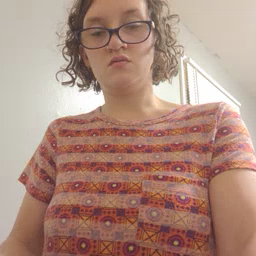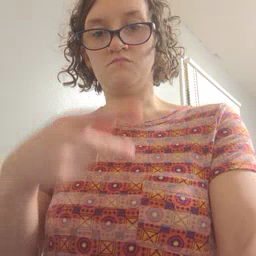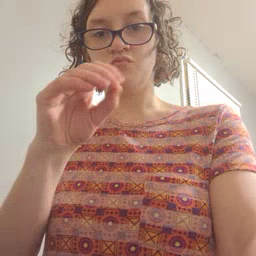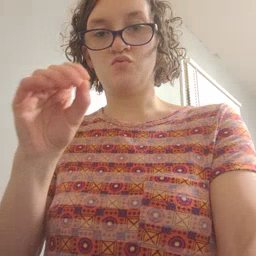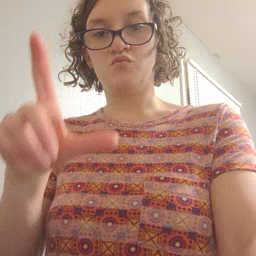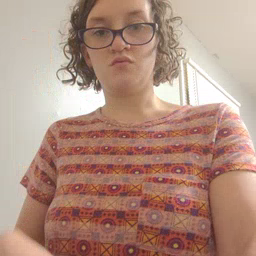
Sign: pool